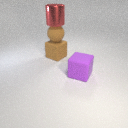
large brown rubber cube below large red metal cylinder